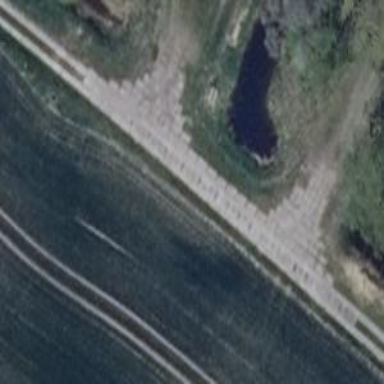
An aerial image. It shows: Track road with grade3 tracktype. The road surface has concrete lanes.